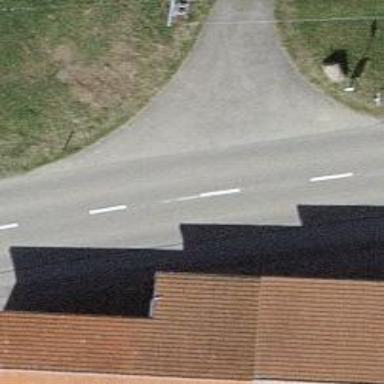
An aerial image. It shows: Bus stop along the road.